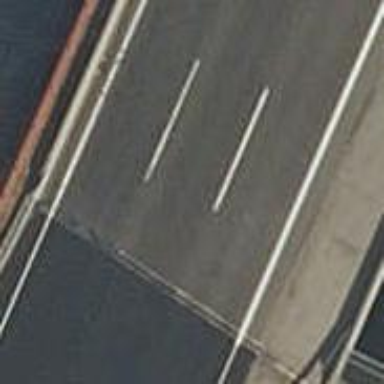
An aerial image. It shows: Bridge over motorway.